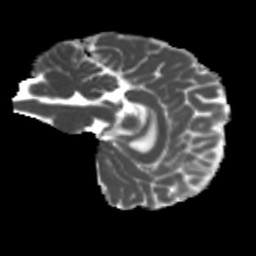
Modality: MD
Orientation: sagittal
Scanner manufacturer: siemens
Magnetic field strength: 3 T
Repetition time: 4 s
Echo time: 0.0594 s